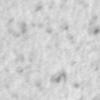
Label: no_change